Question: I'm working on a dll that parses binary data I get from a Home Automation module.
But I need some advice on some code I have.
So I get a message with some bytes, and each bit indicates a certain condition in this case.

In the code I have at the moment each condition is an enum, I put the enums in an array and check if the corresponding bit is set.
'''
private void ParseZoneConditionFlag1(int Flag1) // Flag1 = Hex represenation of byte
{
Zone_Status_ZoneConditionFlagEnum[] FlagArray = new Zone_Status_ZoneConditionFlagEnum[8];
FlagArray[0] = Zone_Status_ZoneConditionFlagEnum.Faulted;
FlagArray[1] = Zone_Status_ZoneConditionFlagEnum.Tampered;
FlagArray[2] = Zone_Status_ZoneConditionFlagEnum.Trouble;
FlagArray[3] = Zone_Status_ZoneConditionFlagEnum.Bypassed;
FlagArray[4] = Zone_Status_ZoneConditionFlagEnum.Inhibited;
FlagArray[5] = Zone_Status_ZoneConditionFlagEnum.Low_Battery;
FlagArray[6] = Zone_Status_ZoneConditionFlagEnum.Loss_Supervision;
FlagArray[7] = Zone_Status_ZoneConditionFlagEnum.Reserved;
base.CheckBitsSet(FlagArray, Flag1, ZoneConditionFlags_List);
}
private void ParseZoneConditionFlag2(int Flag2)
{
Zone_Status_ZoneConditionFlagEnum[] FlagArray = new Zone_Status_ZoneConditionFlagEnum[8];
FlagArray[0] = Zone_Status_ZoneConditionFlagEnum.Alarm_Memory;
FlagArray[1] = Zone_Status_ZoneConditionFlagEnum.Bypass_Memory;
FlagArray[2] = Zone_Status_ZoneConditionFlagEnum.Reserved;
FlagArray[3] = Zone_Status_ZoneConditionFlagEnum.Reserved;
FlagArray[4] = Zone_Status_ZoneConditionFlagEnum.Reserved;
FlagArray[5] = Zone_Status_ZoneConditionFlagEnum.Reserved;
FlagArray[6] = Zone_Status_ZoneConditionFlagEnum.Reserved;
FlagArray[7] = Zone_Status_ZoneConditionFlagEnum.Reserved;
base.CheckBitsSet(FlagArray, Flag2, ZoneConditionFlags_List);
}
'''
And the method were I check the actual bits
'''
protected void CheckBitsSet<T>(T[] ConstantArray, int HexValue, List<T> DestinationList)
{
byte b = (byte) HexValue;
for (int i = 0; i < Mask.Length; i++)
{
if(IsBitSet(b, i))
{
DestinationList.Add(ConstantArray[i]);
}
}
}
public bool IsBitSet(byte b, int pos)
{
return (b & (1 << pos)) != 0;
}
'''
This works, but I wonder if there is a cleaner way to do this.
With cleaner I mean without having to add the right enums to an array each time.
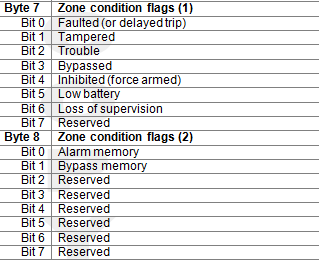
Answer: How about just:
'''
[Flags]
enum MyFlags : short
{
None = 0,
Faulted = 1 << 0,
Tampered = 1 << 1,
Trouble = 1 << 2,
Bypassed = 1 << 3,
Inhibited = 1 << 4,
LowBattery = 1 << 5,
LossOfSupervision = 1 << 6,
AlarmMemory = 1 << 8,
BypassMemory = 1 << 9
}
static bool IsSet(MyFlags value, MyFlags flag)
{
return ((value & flag) == flag);
}
'''
and read the value as a 2-byte value ('short', being careful about endianness), and then cast to 'MyFlags'.
To check for any flag, just:
'''
MyFlags value = ...
bool isAlarmMemory = IsSet(value, MyFlags.AlarmMemory);
'''
It gets tricker when you talk about flags, i.e.
'''
bool memoryProblem = IsSet(value, MyFlags.AlarmMemory | MyFlags.BypassMemory);
'''
as you need to figure out whether you mean "is any of these flags set?" vs "are all of these flags set?"
It comes down to the test;
'''
return ((value & flag) == flag); // means "are all set"
return ((value & flag) != 0); // means "is any set"
'''
---
For reading:
'''
// this is just some garbage that I'm pretending is a message from
// your module; I'm assuming the byte numbers in the image are
// zero-based, so the two that we want are: \/\/\/ (the 6,3)
byte[] data = { 12, 63, 113, 0, 13, 123, 14, 6, 3, 14, 15 };
// and I'm assuming "byte 7" and "byte 8" (image) are zero-based;
// MyFlags uses byte 7 *first*, so it is little-endian; we can get that
// via:
short flagsRaw = (short)(data[7] | (data[8] << 8));
MyFlags flags = (MyFlags)flagsRaw;
// flags has value Tampered | Trouble | AlarmMemory | BypassMemory,
// which is what we expect for {6,3}
'''